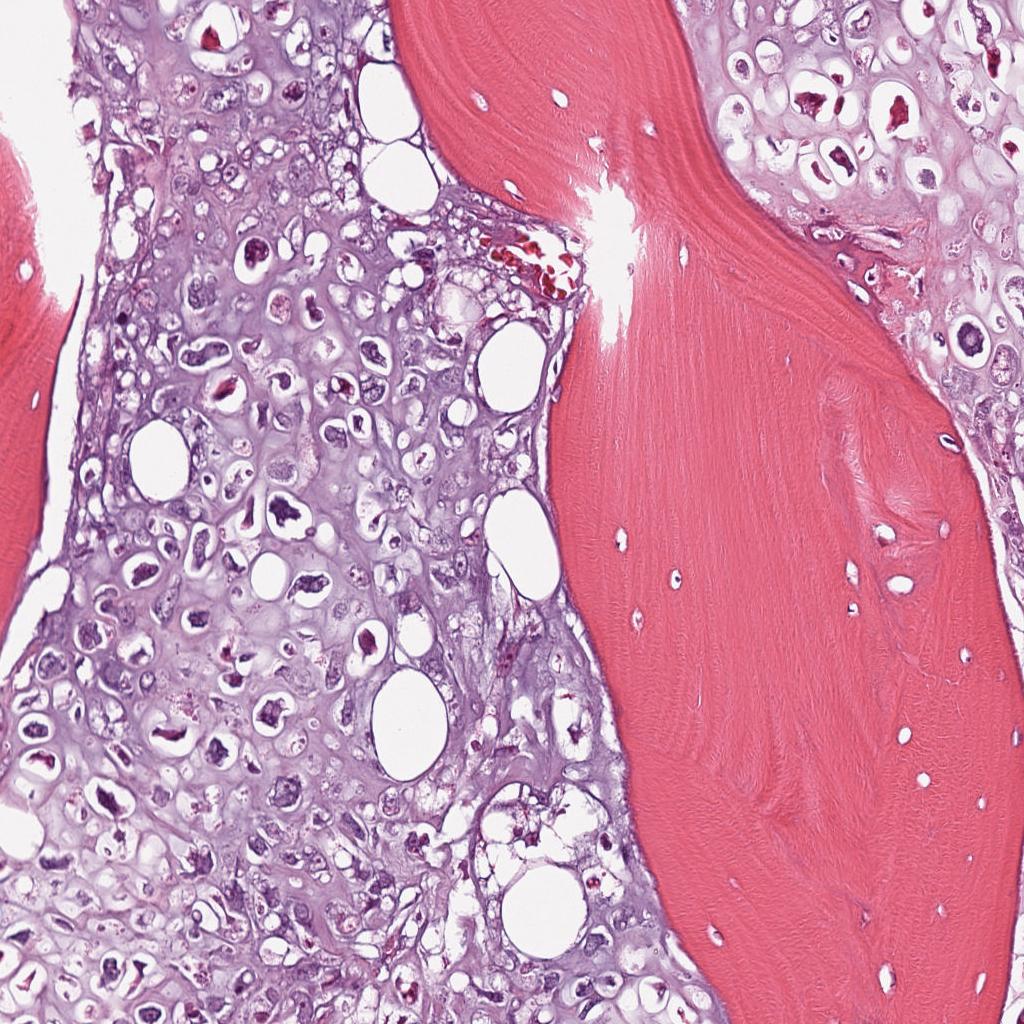
Label: Viable